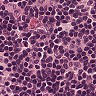
Metastatic tissue present: no